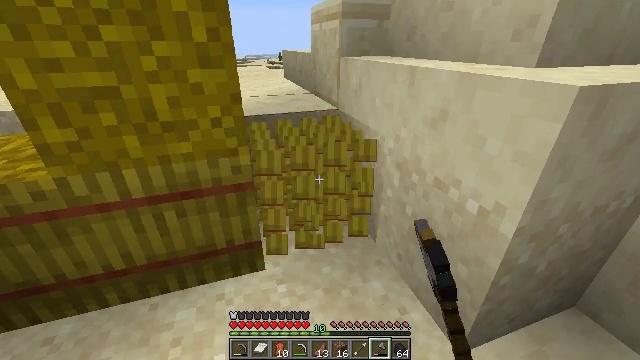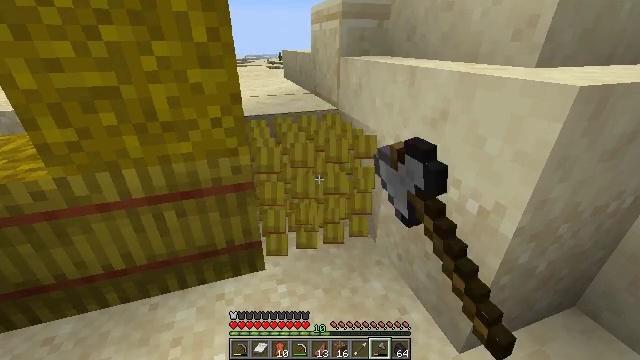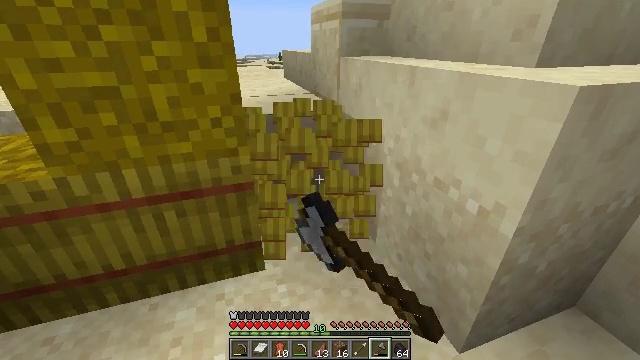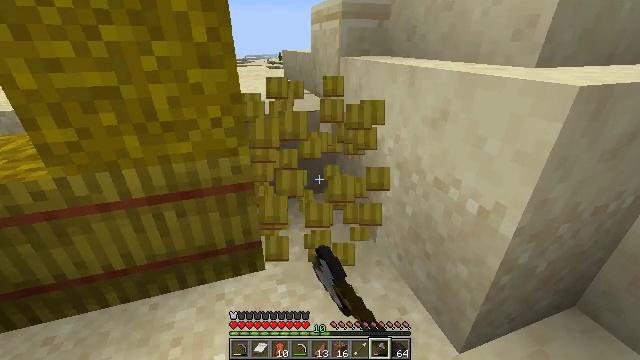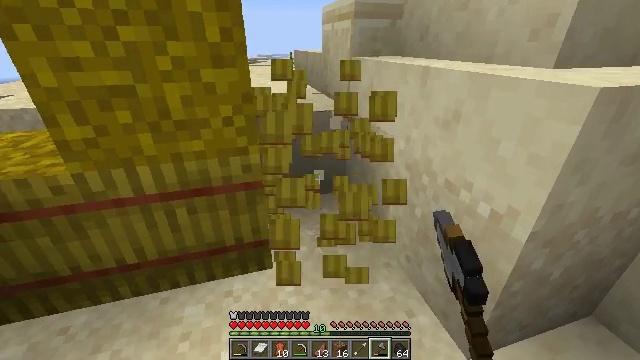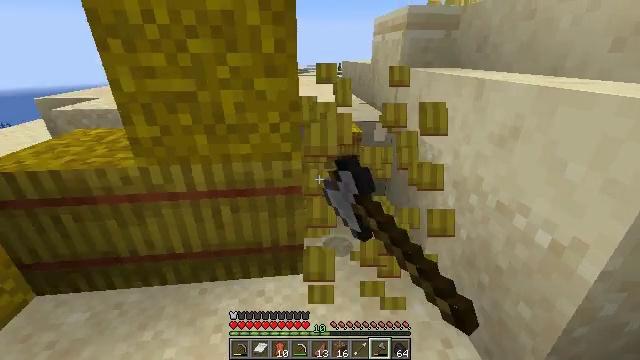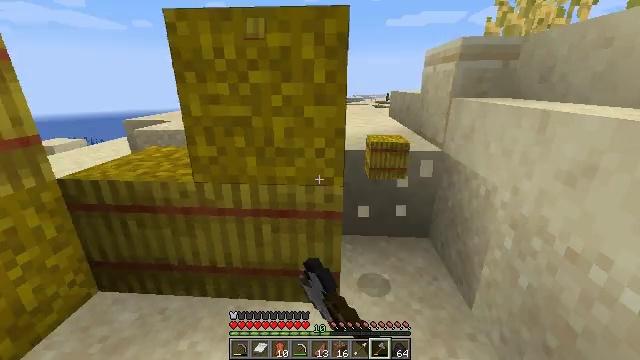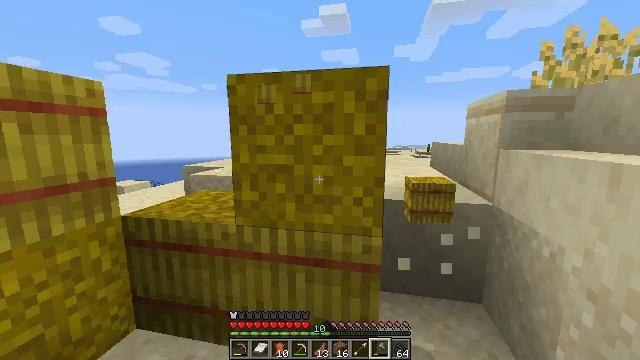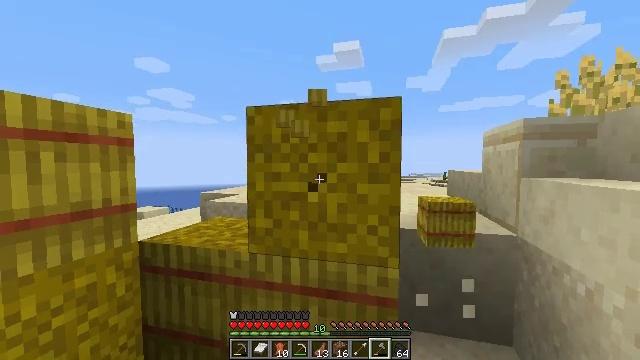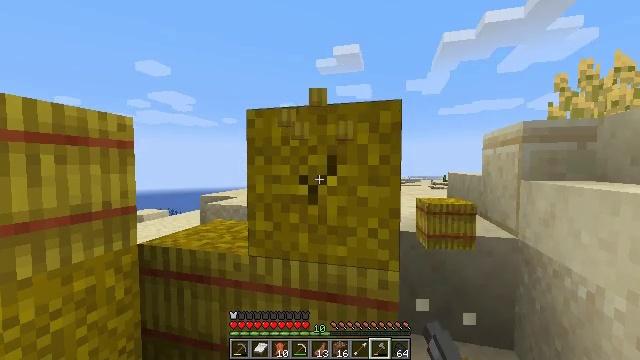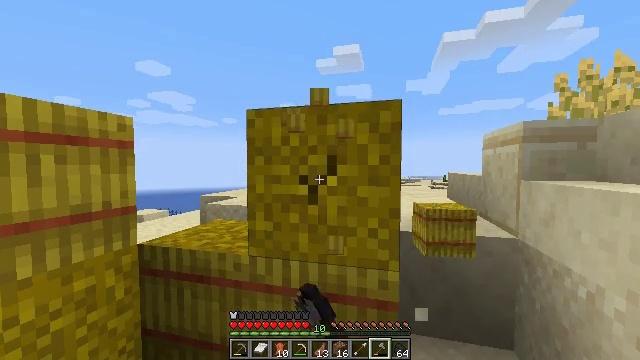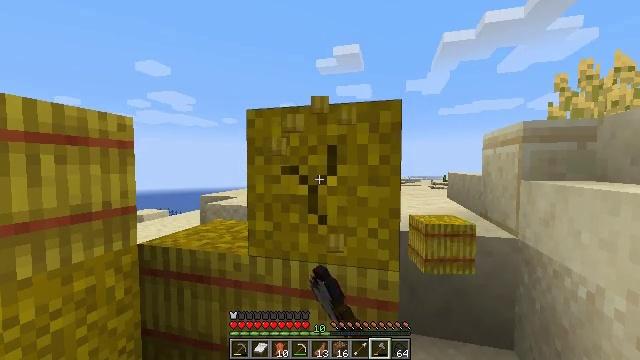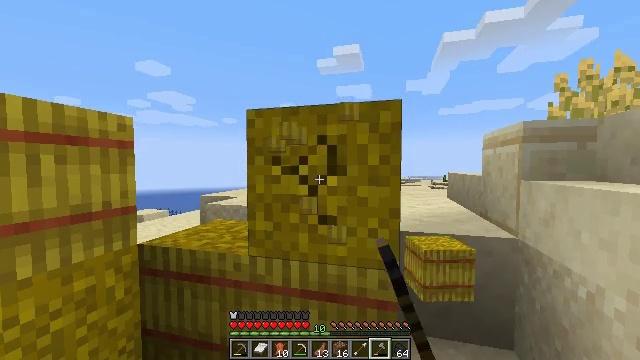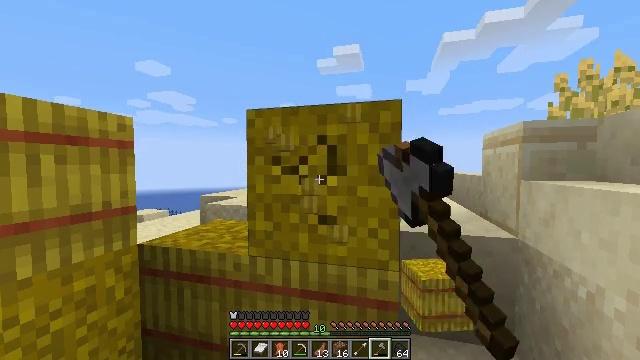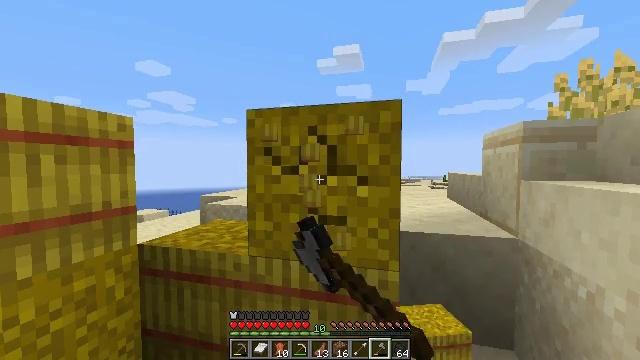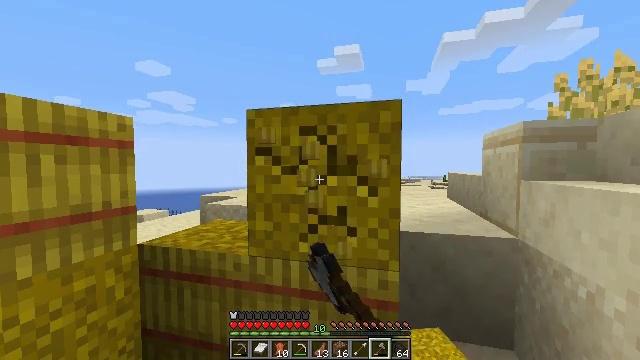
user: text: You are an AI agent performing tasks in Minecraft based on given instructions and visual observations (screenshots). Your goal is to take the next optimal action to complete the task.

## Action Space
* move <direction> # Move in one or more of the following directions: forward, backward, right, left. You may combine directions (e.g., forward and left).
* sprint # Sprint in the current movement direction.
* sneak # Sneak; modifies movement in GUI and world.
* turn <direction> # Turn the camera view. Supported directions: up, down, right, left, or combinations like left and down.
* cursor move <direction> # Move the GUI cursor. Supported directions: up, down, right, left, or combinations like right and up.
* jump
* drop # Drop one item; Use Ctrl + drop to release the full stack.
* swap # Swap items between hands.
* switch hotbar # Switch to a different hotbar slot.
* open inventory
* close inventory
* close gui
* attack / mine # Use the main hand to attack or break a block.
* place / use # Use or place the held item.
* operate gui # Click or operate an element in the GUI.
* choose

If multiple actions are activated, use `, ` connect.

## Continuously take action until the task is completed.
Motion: motion action
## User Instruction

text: Break the hay block to collect it.
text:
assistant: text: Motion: attack / mine
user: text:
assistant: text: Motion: attack / mine
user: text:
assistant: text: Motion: attack / mine
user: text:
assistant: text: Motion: turn left, attack / mine
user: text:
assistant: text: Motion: turn left and up, attack / mine
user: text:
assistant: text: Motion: turn left and up, attack / mine
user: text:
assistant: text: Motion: turn left and up, attack / mine
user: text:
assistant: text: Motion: turn left and up, attack / mine
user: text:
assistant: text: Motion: attack / mine
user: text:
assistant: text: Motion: attack / mine
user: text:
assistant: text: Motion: attack / mine
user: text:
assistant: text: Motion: attack / mine
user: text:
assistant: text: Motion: attack / mine
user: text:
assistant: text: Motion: attack / mine
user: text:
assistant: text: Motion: attack / mine
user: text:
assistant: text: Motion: attack / mine
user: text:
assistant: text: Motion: attack / mine
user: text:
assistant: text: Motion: attack / mine
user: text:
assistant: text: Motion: attack / mine
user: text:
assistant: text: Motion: attack / mine
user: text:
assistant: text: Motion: attack / mine
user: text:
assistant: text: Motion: attack / mine
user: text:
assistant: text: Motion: attack / mine
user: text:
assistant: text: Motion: attack / mine
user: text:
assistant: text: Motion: turn down, attack / mine
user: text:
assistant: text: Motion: turn down, attack / mine
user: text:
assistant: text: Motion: turn down, attack / mine
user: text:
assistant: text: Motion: turn left and down, attack / mine
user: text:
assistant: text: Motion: turn down, attack / mine
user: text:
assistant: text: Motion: turn down, attack / mine